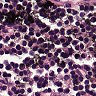
Metastatic tissue present: no